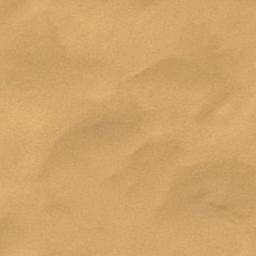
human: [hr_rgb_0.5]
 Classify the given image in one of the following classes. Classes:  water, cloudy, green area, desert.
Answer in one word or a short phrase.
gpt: desert